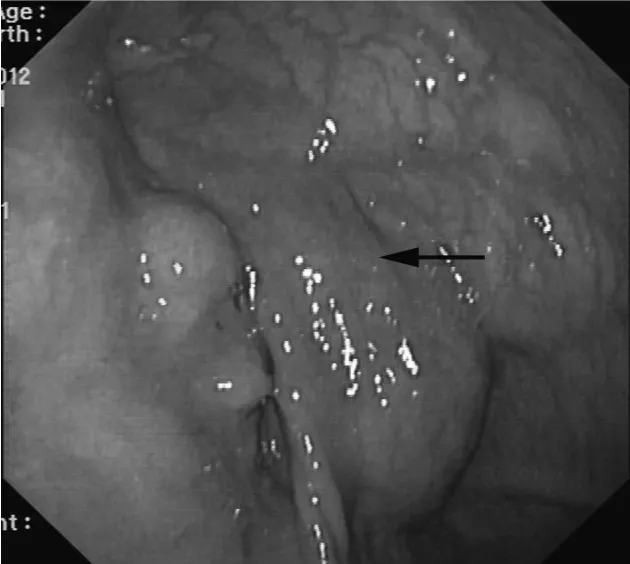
Endoscopy shows local eminence of the gastric mucous membrane and reveals superficial veins, indicated by the black arrow.
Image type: endoscopy (gi_endoscopy)